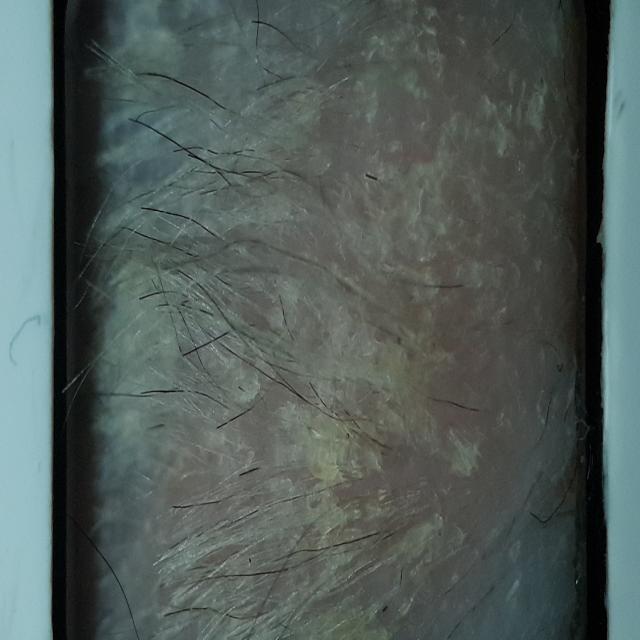
Healthy canine skin — no visible lesions, inflammation, or abnormalities. The skin and coat appear normal.